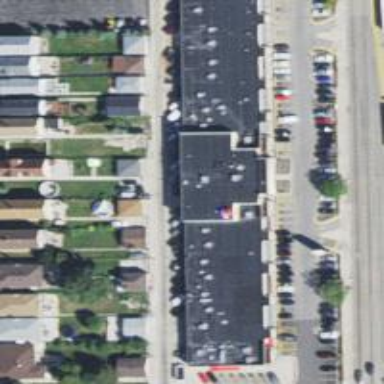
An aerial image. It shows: Healthcare clinic.